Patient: sex M, age 60
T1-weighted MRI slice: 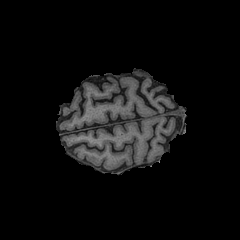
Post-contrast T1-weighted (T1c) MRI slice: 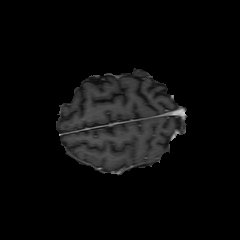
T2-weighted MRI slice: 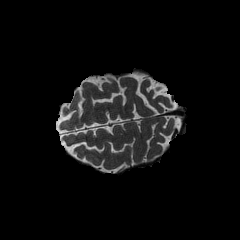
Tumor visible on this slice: no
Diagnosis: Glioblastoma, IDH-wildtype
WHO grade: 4